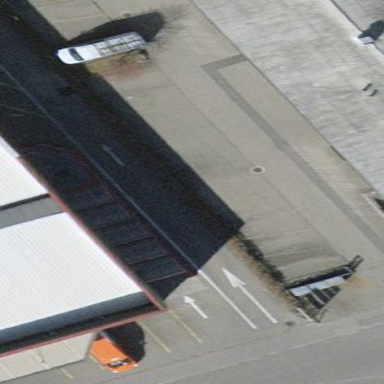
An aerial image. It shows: View of roof of building.